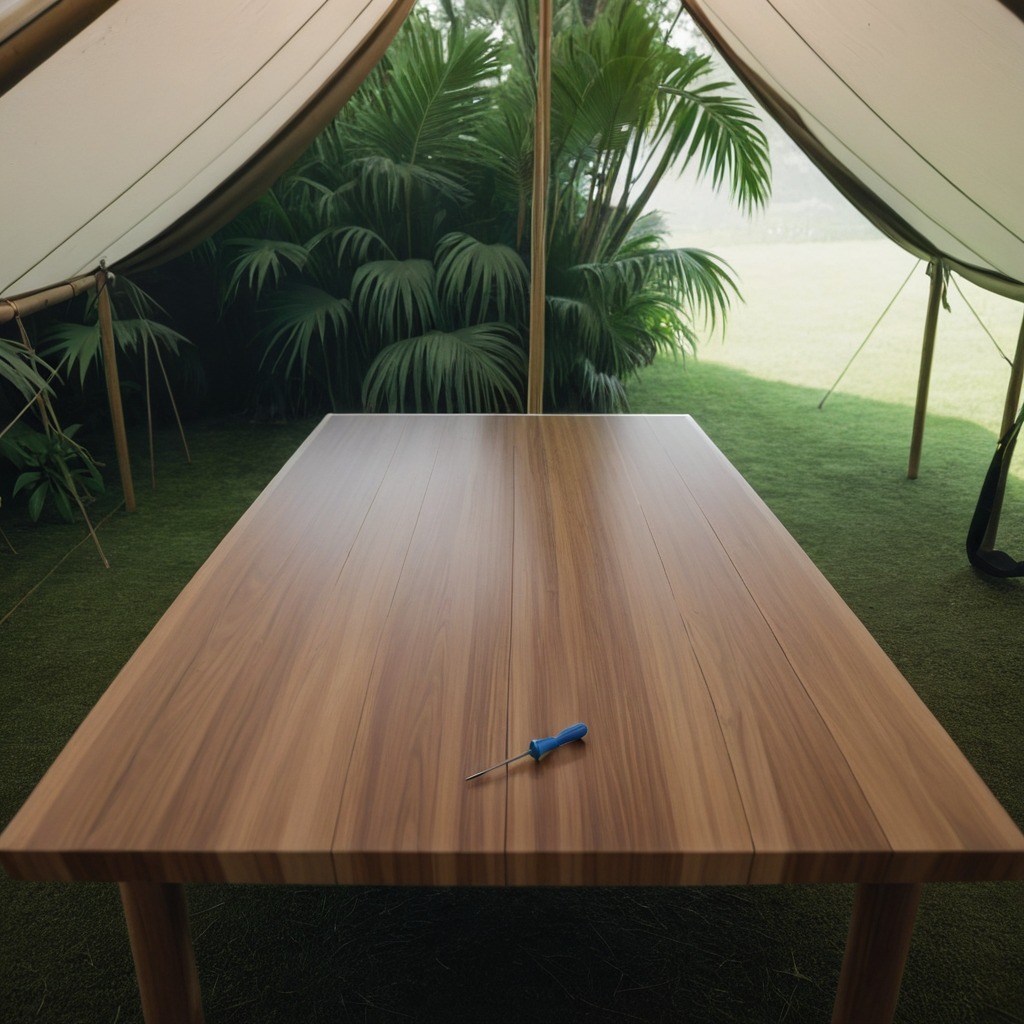
A screwdriver is lying on a wooden table inside a jungle field workshop tent.